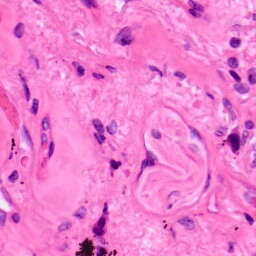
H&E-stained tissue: Lung